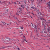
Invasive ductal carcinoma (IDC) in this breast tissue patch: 0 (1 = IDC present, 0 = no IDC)